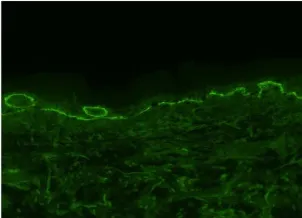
Histology and immunofluorescence studies of localized bullous pemphigoid (LBP). (C-E) Histology and direct immunofluorescence (DIF) of LBP induced by thermal burns. C3. Deposits on the BMZ.
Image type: pathology (immunostaining)